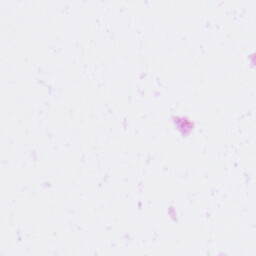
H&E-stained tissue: Pancreatic